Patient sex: F
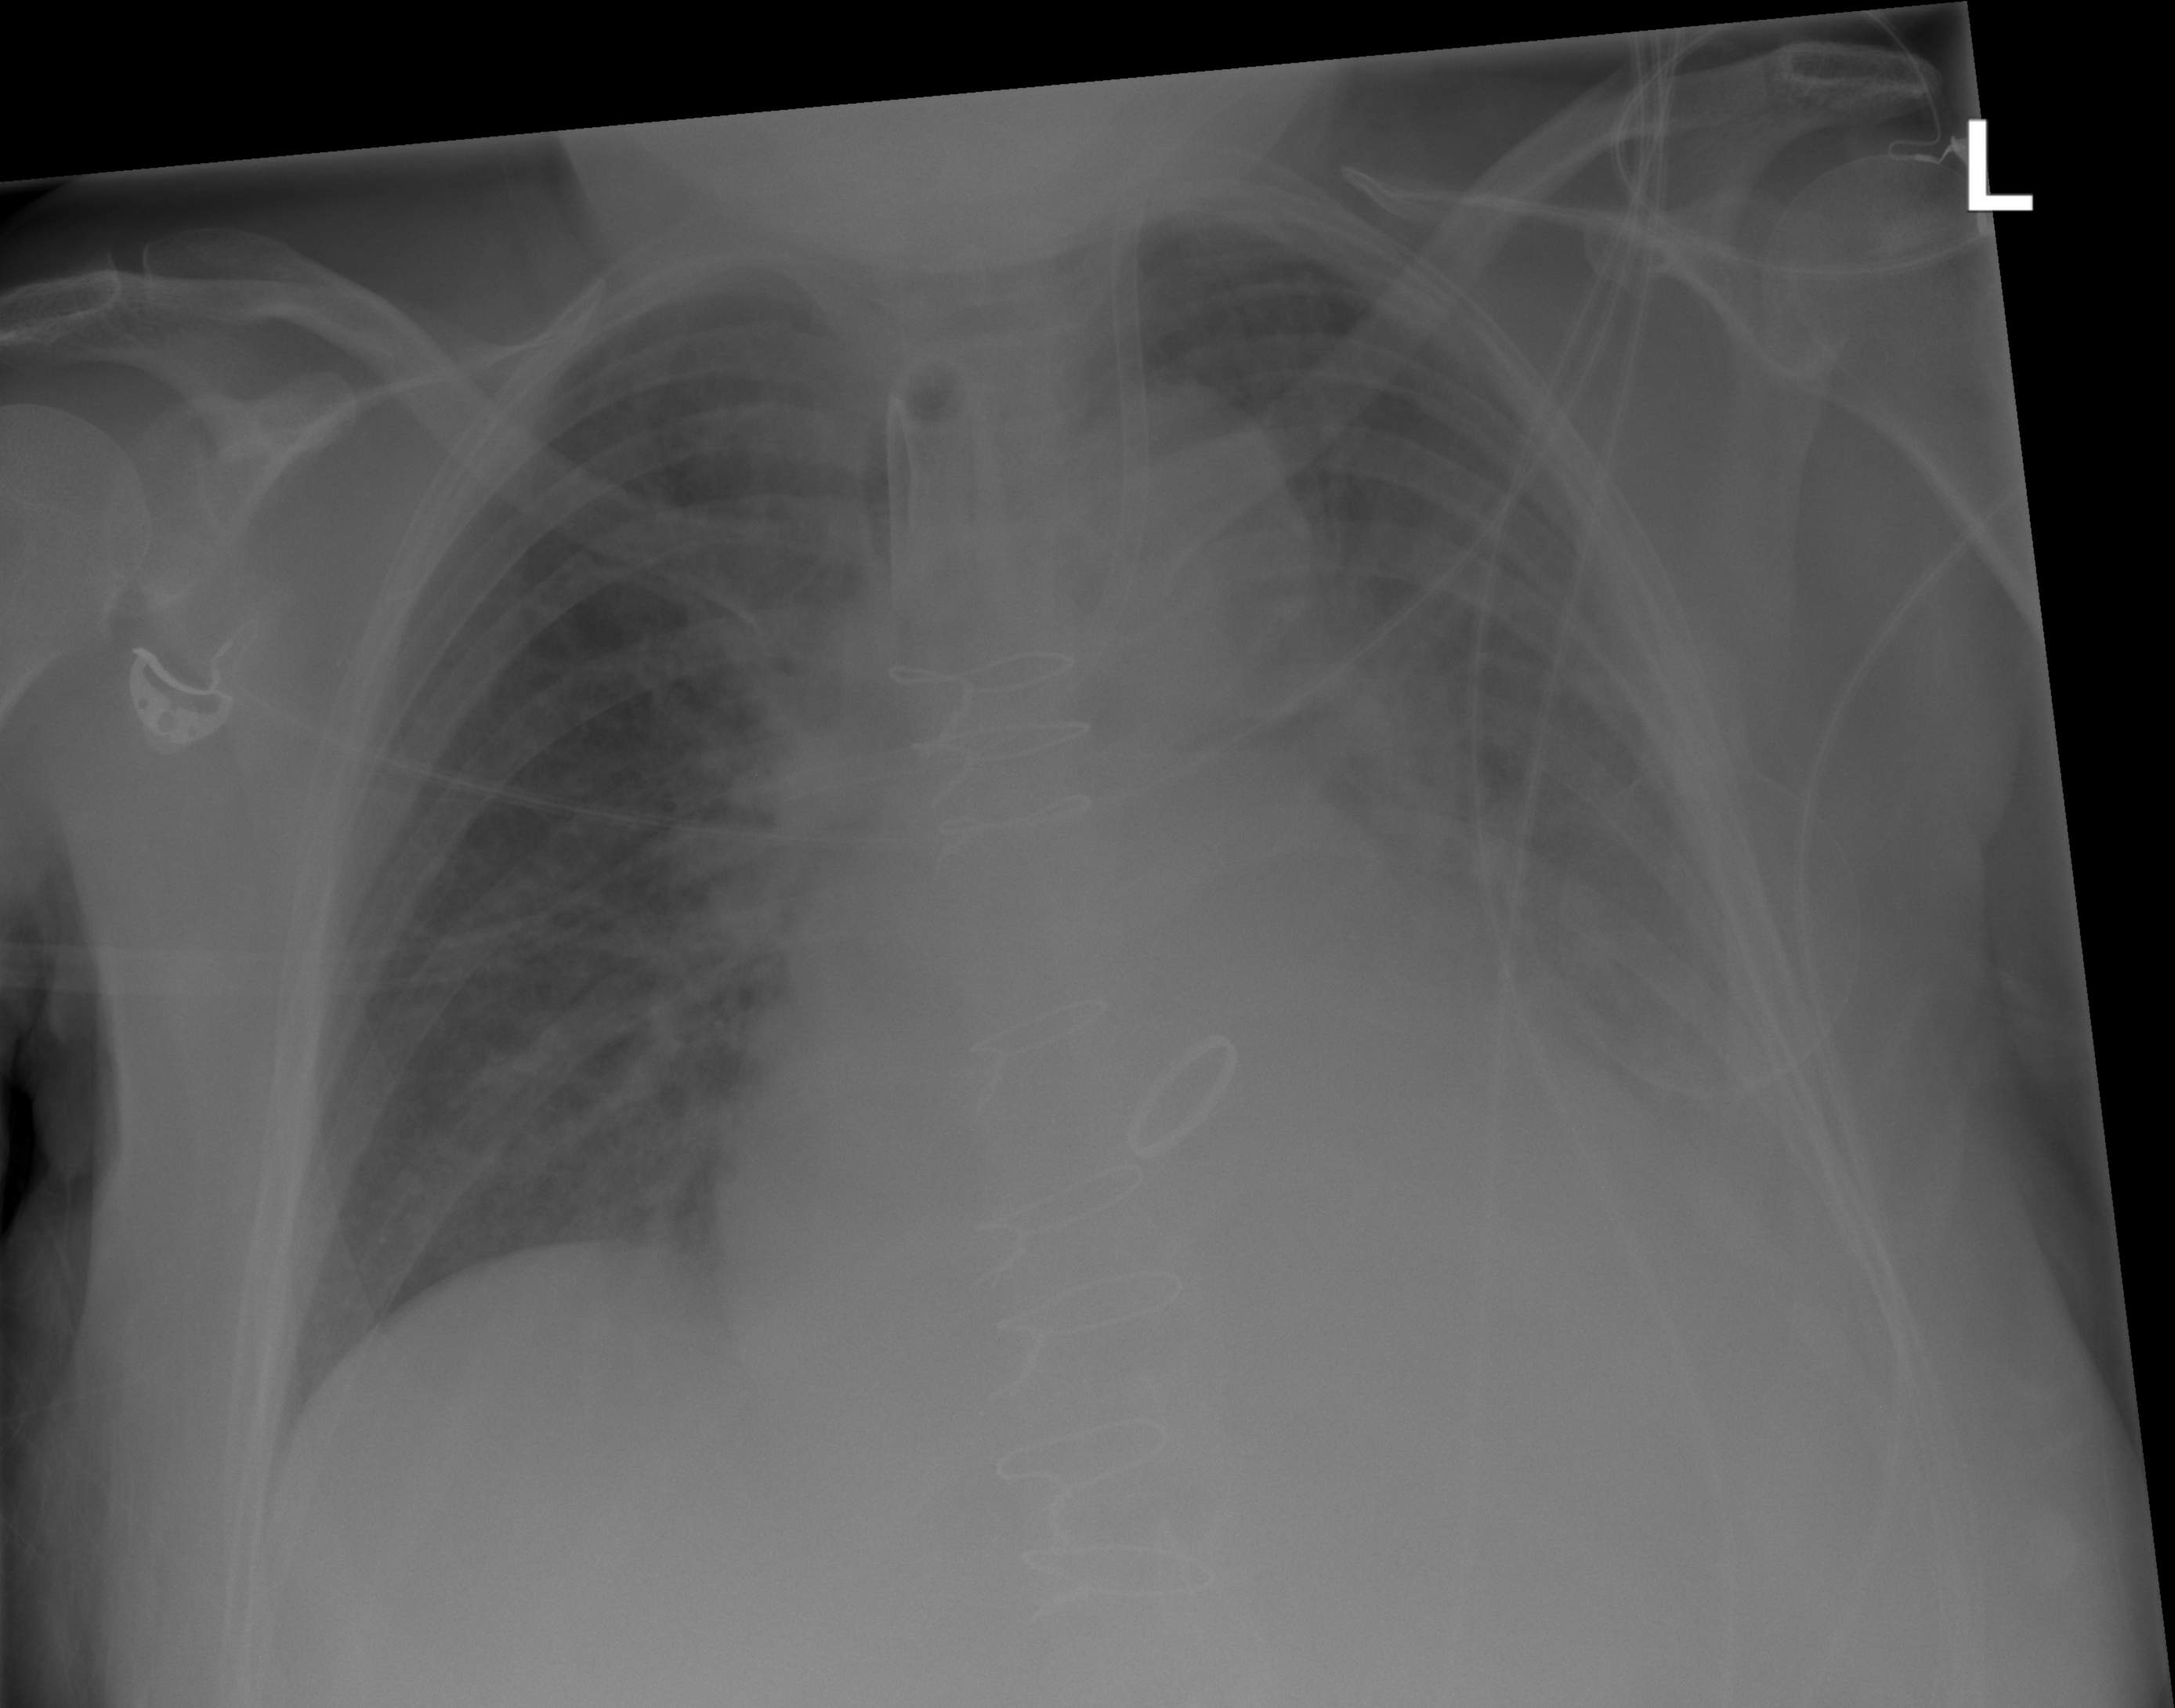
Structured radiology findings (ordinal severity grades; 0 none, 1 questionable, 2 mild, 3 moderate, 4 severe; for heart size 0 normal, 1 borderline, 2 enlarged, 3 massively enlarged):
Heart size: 2
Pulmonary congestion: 2
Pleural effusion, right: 0
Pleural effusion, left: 2
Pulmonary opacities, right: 0
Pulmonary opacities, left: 0
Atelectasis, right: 0
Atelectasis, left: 2